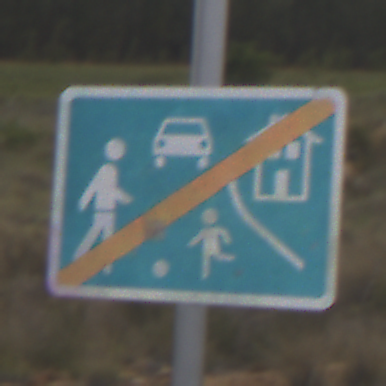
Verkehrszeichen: EndeVerkehrsberuhigterBereich
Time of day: Midday
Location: Outdoor (Nature)
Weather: Overcast
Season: NotSpecified
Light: Natural